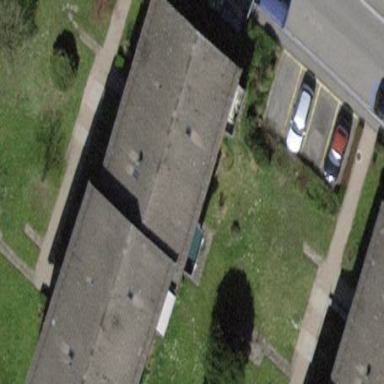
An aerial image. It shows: Image showing building with apartments.